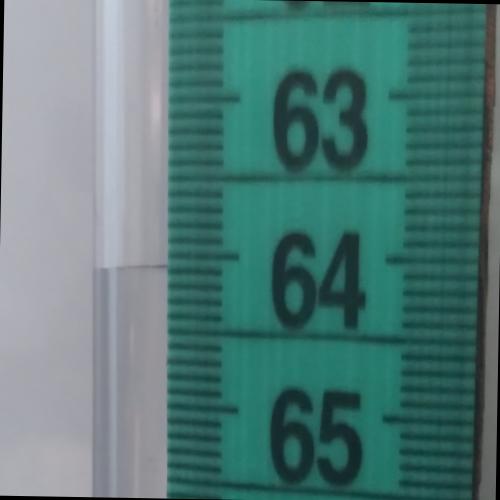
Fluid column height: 64.1 cm